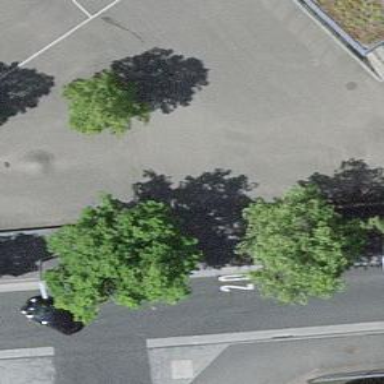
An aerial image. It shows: Bollard barrier.